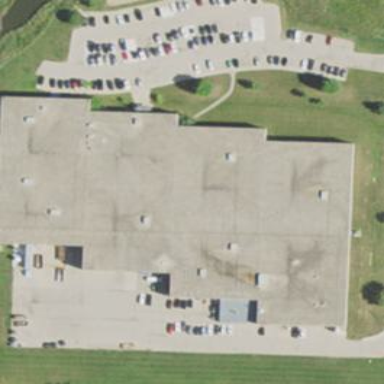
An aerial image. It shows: Building.